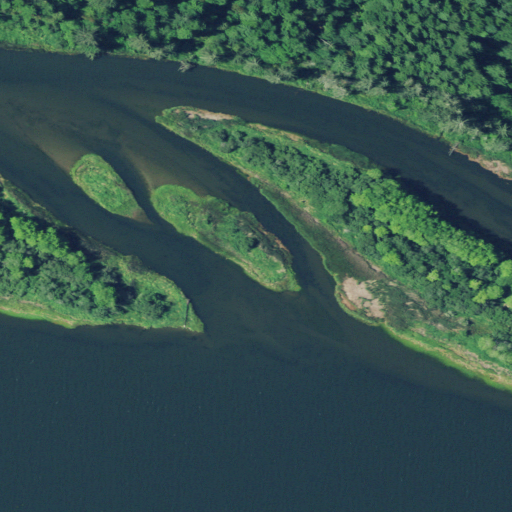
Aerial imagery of island in Oregon named Harbour island containing herbaceous wetlands, open water, woody wetlands, mixed forest, and evergreen forest